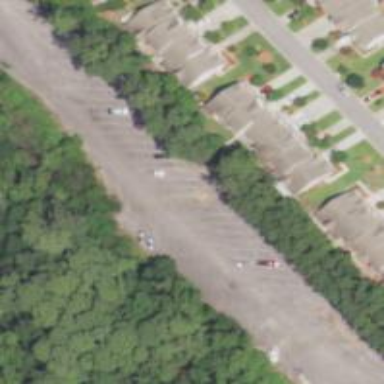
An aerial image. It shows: Parking area.